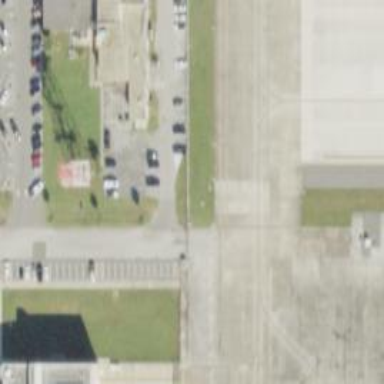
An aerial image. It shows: Image of taxiway at airport.